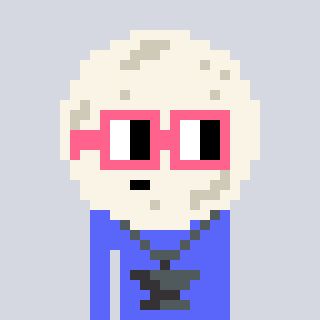
a pixel art character with square pink glasses, a moon-shaped head and a purple-colored body on a cool background